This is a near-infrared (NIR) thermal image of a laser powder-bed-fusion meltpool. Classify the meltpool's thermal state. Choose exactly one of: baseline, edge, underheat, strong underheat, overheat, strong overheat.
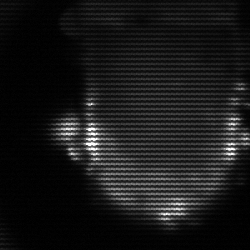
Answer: baseline